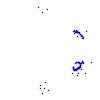
Particle: proton